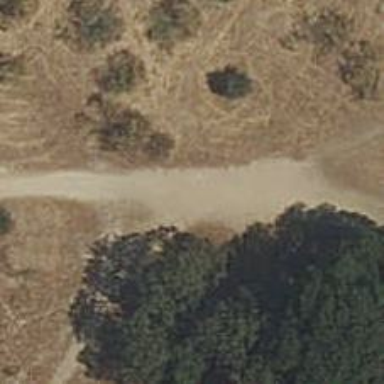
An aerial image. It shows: Compacted path.